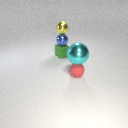
large cyan metal sphere to the right of small blue metal sphere